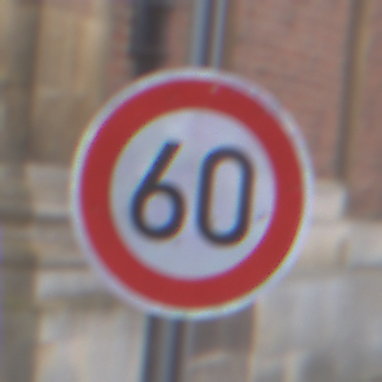
Verkehrszeichen: Geschwindigkeit60
Umgebung: Outdoor, Urban
Tageszeit: Midday
Wetter: Overcast
Licht: Natural
Jahreszeit: NotSpecified
Kontrast: LowContrast